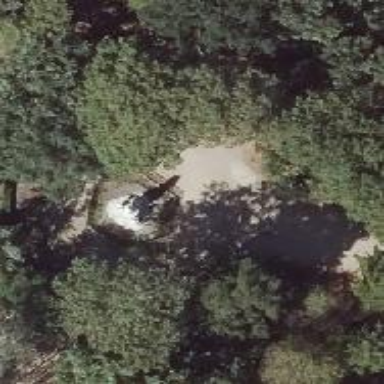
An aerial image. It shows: Statue that serves as memorial.